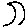
Label: moon